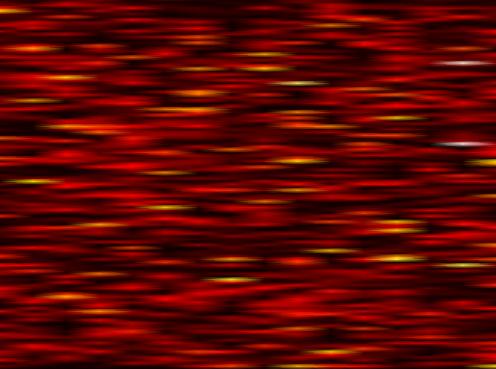
Label: FOFDM